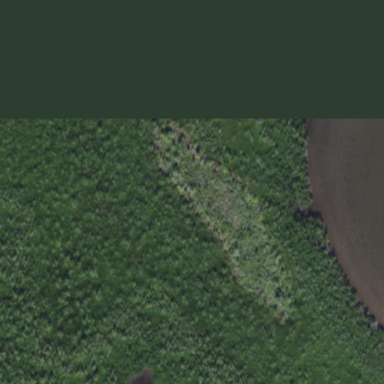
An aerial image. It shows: Wetland area dominated by mangroves.